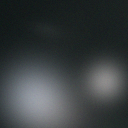
Screen state: off